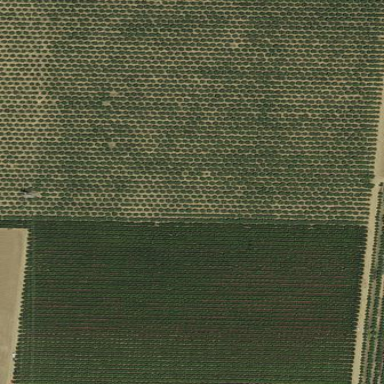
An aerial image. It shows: Orchard.